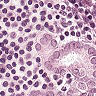
Metastatic tissue present: yes